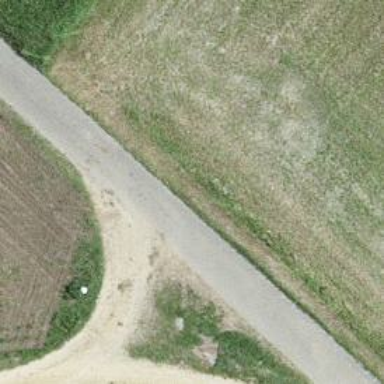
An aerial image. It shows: Well-maintained track road of grade 1.